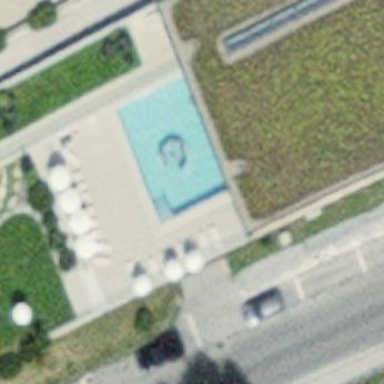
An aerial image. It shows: Swimming pool located in leisure land.